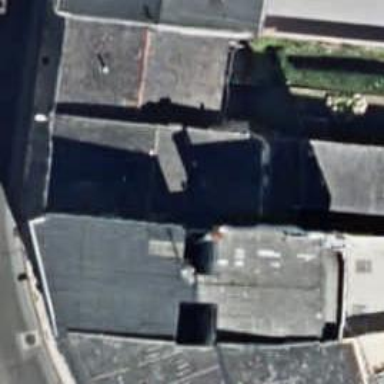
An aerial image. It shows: Warehouse building.